【题型】选择题　【知识点】立体几何　【难度】medium
如图，正方体$ABCD-A_1B_1C_1D_1$的棱长为$1$，过点$A$作平面$A_1BD$的垂线，垂足为点$H$，下列结论错误的是（ ）

A. 平面$A_1BD \parallel$平面$B_1CD_1$
B. $AH \perp$平面$CB_1D_1$
C. 点$H$是$\triangle A_1BD$的垂心
D. 三棱锥$B_1-HA_1D_1$的体积为$\dfrac{1}{6}$
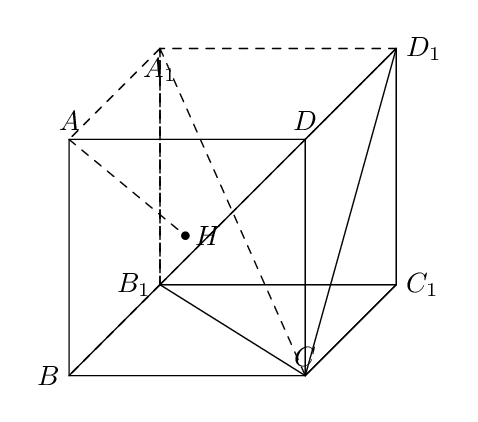
【解答】
【答案】D
【分析】对于A，求证$B_1D_1 \parallel$平面$A_1BD$和$B_1C \parallel$平面$A_1BD$即可由面面平行判定定理得解判断；对于B，由A结合题意即可得解判断；对于C，由三棱锥$A-A_1BD$是正三棱锥，$H$为$A$在$\triangle A_1BD$面内的投影且该投影落在$\triangle A_1BD$面中心即可得解判断；对于D，由C得点$H$是$\triangle A_1BD$的垂心，且为$\triangle A_1BD$的重心，得到点$H$到底面$B_1A_1D_1$的距离为$\frac{2}{3}AA_1=\frac{2}{3}$，再由$V_{B_1-HA_1D_1}=V_{H-B_1A_1D_1}$即可求解。
【详解】对于A，由正方体性质可知$BB_1 \parallel DD_1$，且$BB_1=DD_1$，$B_1A_1 \parallel CD$且$B_1A_1=CD$，
所以四边形$BB_1D_1D$和$B_1A_1DC$均为平行四边形，所以$BD \parallel B_1D_1$，$B_1C \parallel A_1D$，
因为$BD,A_1D \subset$平面$A_1BD$，$B_1D_1,B_1C$在平面$A_1BD$外，
所以$B_1D_1 \parallel$平面$A_1BD$，$B_1C \parallel$平面$A_1BD$，
又$B_1D_1,B_1C \subset$平面$B_1CD_1$，$B_1D_1 \cap B_1C=B_1$，所以平面$A_1BD \parallel$平面$B_1CD_1$，故A正确；

对于B，由题意$AH \perp$平面$A_1BD$，又平面$A_1BD \parallel$平面$B_1CD_1$，
所以$AH \perp$平面$B_1CD_1$，故B正确；

对于C，由正方体性质可知$AB=AD=AA_1$，$A_1B=A_1D=BD$，
所以三棱锥$A-A_1BD$是正三棱锥，则由题可知$H$为$A$在$\triangle A_1BD$面内的投影，
该投影落在$\triangle A_1BD$面中心，所以点$H$是$\triangle A_1BD$的垂心，故C正确；

对于D，因为点$H$是$\triangle A_1BD$的垂心，且为$\triangle A_1BD$的重心，取$BD$中点$O$，连接$A_1O$，
则$H$在$A_1O$上，且$A_1H=\frac{2}{3}A_1O$，所以点$H$到底面$B_1A_1D_1$的距离为$\frac{2}{3}AA_1=\frac{2}{3}$，
所以三棱锥$B_1-HA_1D_1$的体积为$V_{B_1-HA_1D_1}=V_{H-B_1A_1D_1}=\frac{1}{3} \times \frac{1}{2} \times 1 \times 1 \times \frac{2}{3}=\frac{1}{9}$，故D错误。

故选：D
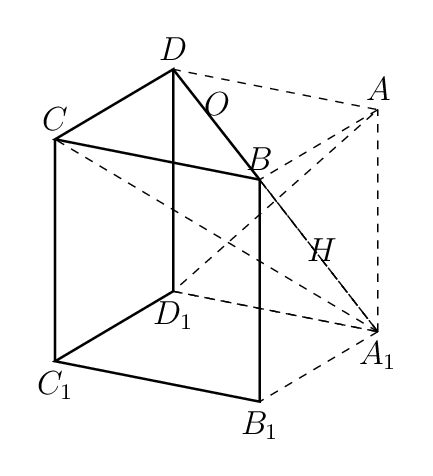